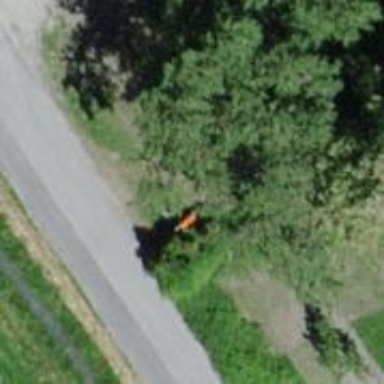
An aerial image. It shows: Pole supporting pipeline marker with roof cover.